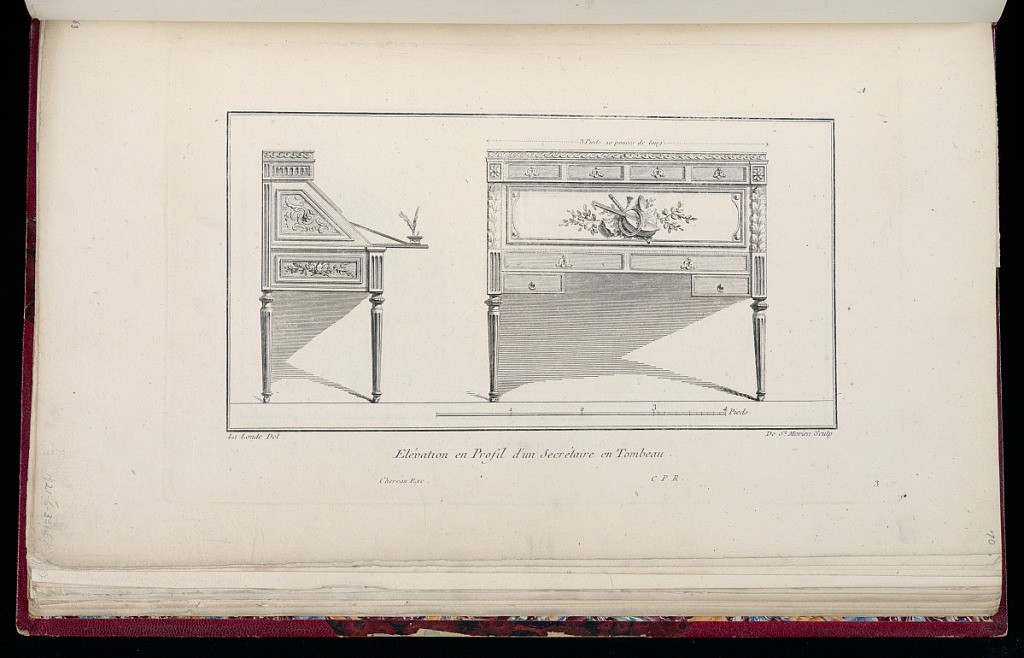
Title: Elévation et Profil d'un Secrétaire en Tombeau
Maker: Richard de Lalonde, French, active 1780–96
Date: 1775-1788
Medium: Etching on off-white laid paper
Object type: Print
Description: Elevation and profile of a drop-leaf desk, decorated with ornament motifs including floral arabesques, fluting, wave pattern, and, at front, a trophy with musical instruments including a horn, flute, and stringed instrument surrounded by branches. The plate is signed and numbered.